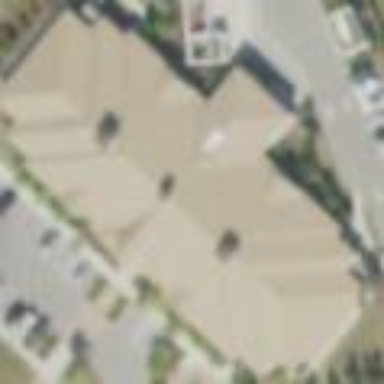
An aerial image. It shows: Hospice building providing healthcare services.